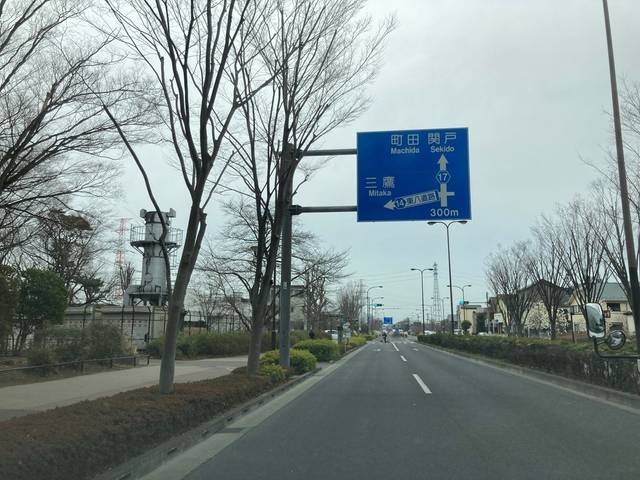
Region: Japan
Coordinates: 35.689, 139.46